Question: What is the name of the blue icon app in Finance?
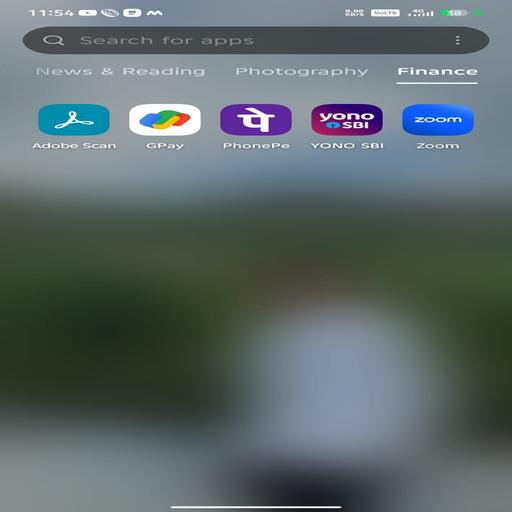
Answer: 475.Zoom